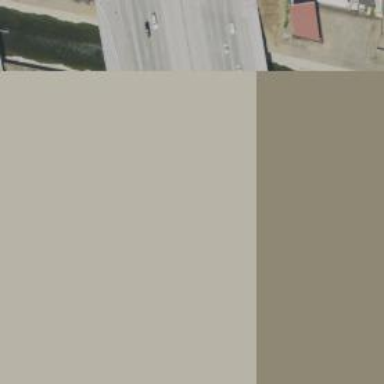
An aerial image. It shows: Toll gantry on the road.